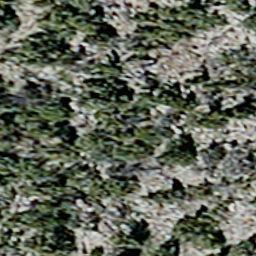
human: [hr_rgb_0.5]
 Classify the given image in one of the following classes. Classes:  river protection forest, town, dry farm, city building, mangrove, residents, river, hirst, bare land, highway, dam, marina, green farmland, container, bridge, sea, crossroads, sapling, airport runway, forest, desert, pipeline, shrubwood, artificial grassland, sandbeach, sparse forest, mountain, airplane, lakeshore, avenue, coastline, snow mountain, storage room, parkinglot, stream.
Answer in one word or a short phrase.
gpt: sparse forest